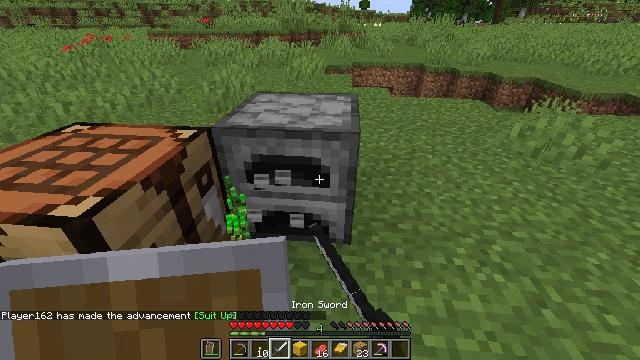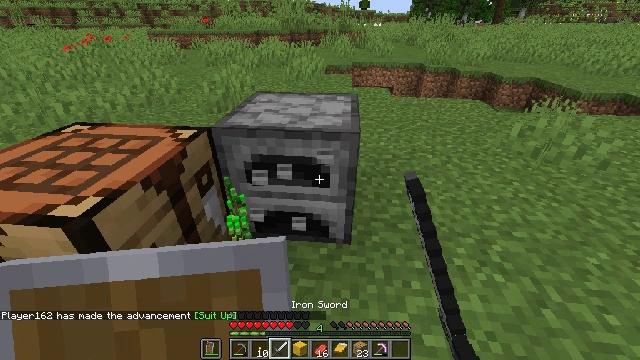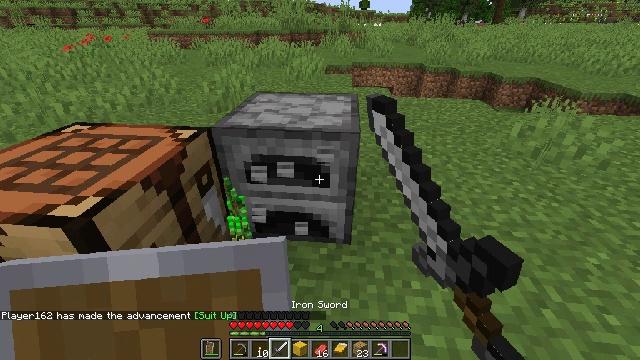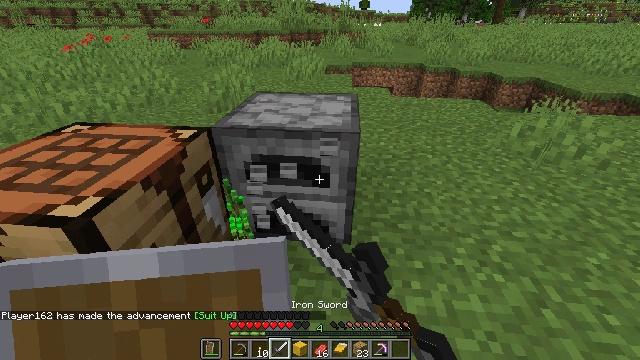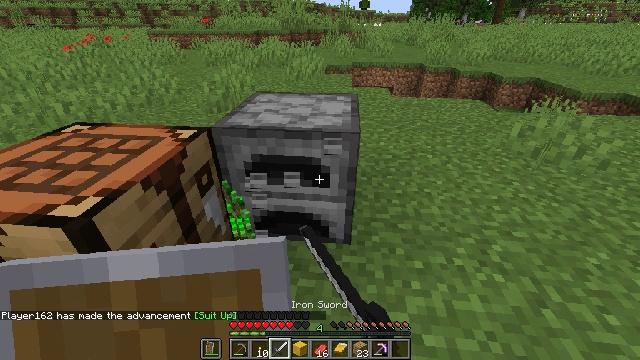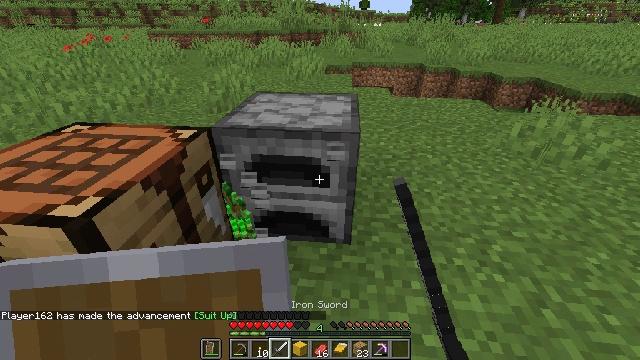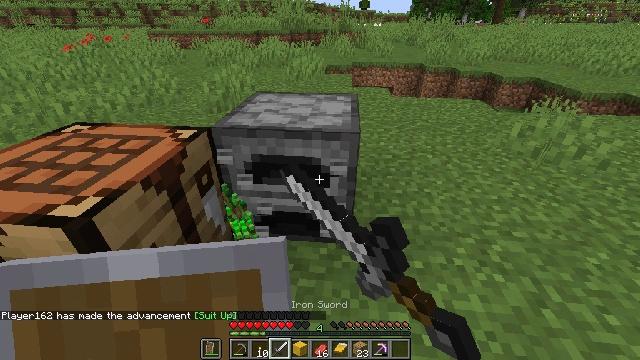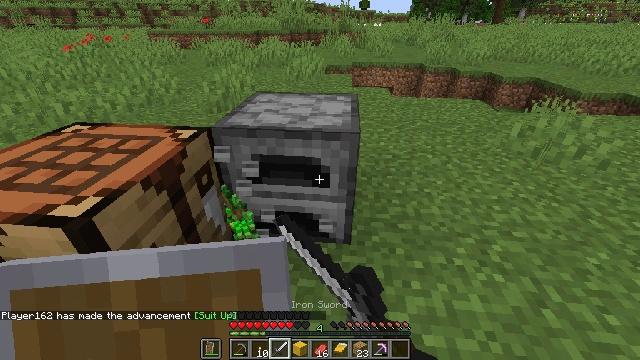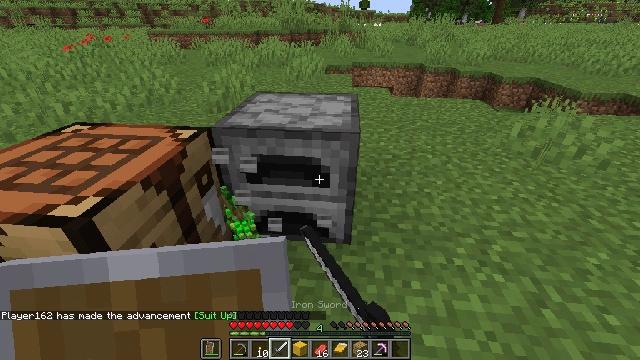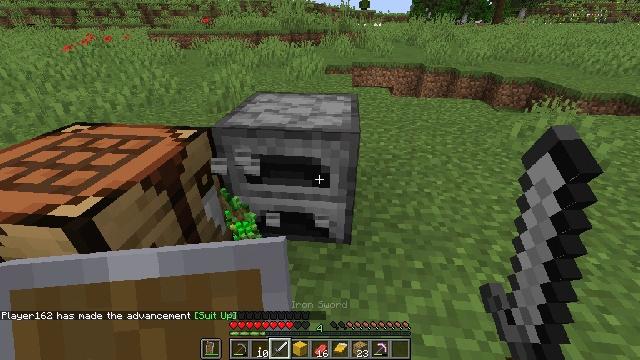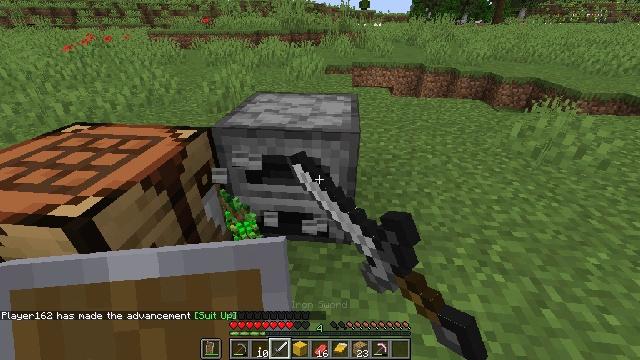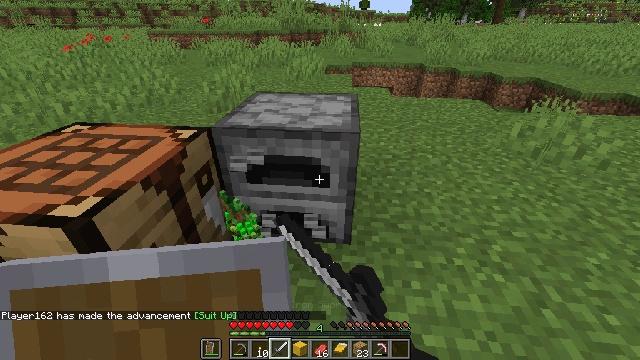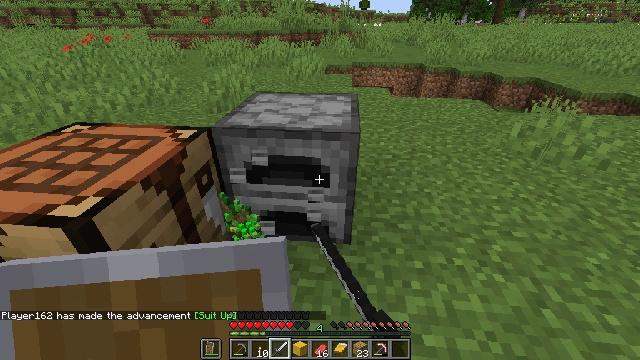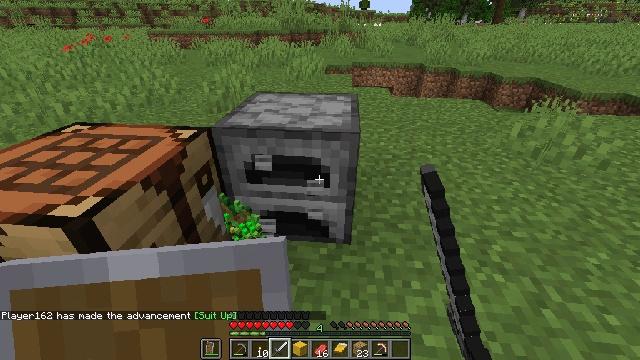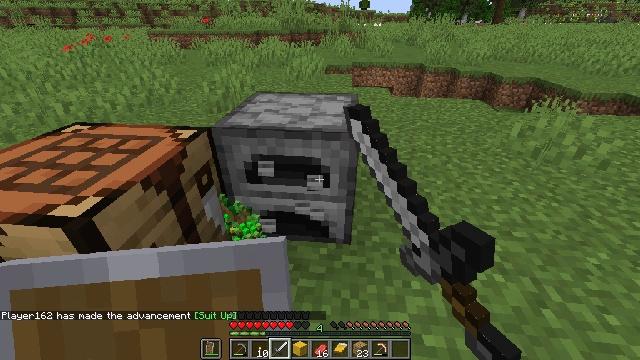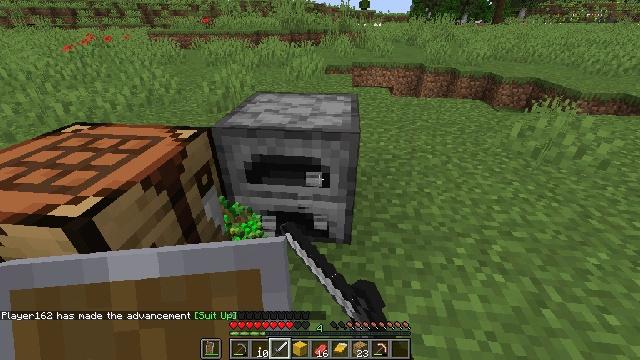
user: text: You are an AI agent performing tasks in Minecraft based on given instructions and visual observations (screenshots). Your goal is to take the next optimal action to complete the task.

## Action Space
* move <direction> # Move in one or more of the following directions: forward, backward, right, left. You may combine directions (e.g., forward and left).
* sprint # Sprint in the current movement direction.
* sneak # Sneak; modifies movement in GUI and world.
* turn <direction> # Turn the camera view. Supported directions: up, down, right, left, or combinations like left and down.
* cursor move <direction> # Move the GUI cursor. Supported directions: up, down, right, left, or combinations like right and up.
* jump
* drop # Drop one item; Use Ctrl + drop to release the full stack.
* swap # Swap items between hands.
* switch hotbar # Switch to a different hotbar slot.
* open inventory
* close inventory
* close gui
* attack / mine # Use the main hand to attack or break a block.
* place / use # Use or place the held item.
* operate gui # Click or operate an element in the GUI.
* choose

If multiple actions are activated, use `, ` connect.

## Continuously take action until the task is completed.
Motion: motion action
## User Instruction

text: Left click on the crafting table
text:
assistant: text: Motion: attack / mine
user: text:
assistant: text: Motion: attack / mine
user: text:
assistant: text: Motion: attack / mine
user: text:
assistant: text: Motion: attack / mine
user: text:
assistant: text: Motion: attack / mine
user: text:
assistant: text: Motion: attack / mine
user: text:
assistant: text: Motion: attack / mine
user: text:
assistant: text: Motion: attack / mine
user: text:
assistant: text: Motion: attack / mine
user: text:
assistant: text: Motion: attack / mine
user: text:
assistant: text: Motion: attack / mine
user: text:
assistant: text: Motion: attack / mine
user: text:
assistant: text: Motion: attack / mine
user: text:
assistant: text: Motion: attack / mine
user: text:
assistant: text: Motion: attack / mine
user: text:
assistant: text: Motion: attack / mine
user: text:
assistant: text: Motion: turn left, attack / mine
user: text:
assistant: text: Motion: turn left and down, attack / mine
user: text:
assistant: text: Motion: turn left and down, attack / mine
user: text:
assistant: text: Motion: turn left and down, attack / mine
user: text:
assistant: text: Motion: attack / mine
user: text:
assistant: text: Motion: attack / mine
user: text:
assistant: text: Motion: attack / mine
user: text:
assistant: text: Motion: attack / mine
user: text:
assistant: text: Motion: attack / mine
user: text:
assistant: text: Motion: attack / mine
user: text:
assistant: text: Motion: attack / mine
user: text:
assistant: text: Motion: turn right, attack / mine
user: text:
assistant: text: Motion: attack / mine
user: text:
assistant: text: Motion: attack / mine